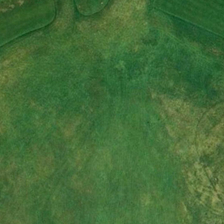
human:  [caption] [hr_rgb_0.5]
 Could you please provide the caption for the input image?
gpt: it is a piece of green meadow .

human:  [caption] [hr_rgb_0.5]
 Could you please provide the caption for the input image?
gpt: it is a piece of green meadow .

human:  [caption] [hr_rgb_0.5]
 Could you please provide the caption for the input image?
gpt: it is a piece of green meadow .

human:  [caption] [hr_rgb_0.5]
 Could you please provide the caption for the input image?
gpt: it is a piece of green meadow .

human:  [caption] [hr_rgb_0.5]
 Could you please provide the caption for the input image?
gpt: it is a piece of green meadow .